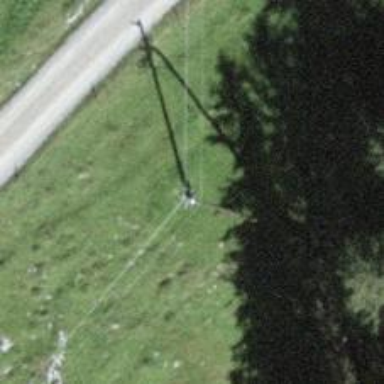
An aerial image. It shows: Minor power line.